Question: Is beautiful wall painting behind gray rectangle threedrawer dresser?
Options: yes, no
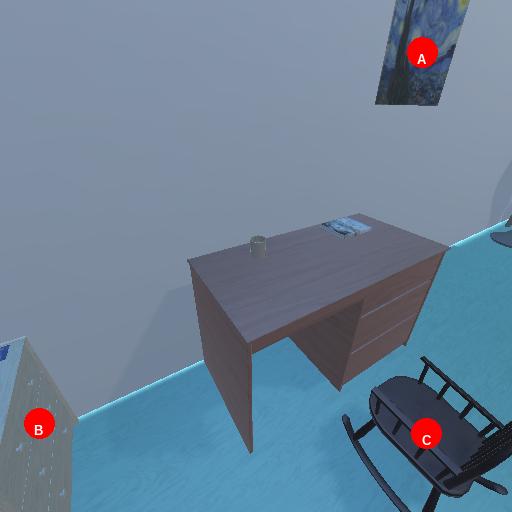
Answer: yes